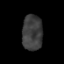
Tissue: prostate
Cell type: Myeloid cells
Senescence score: 0.3353
Nuclear area (px): 703
Mean DAPI intensity: 61.841